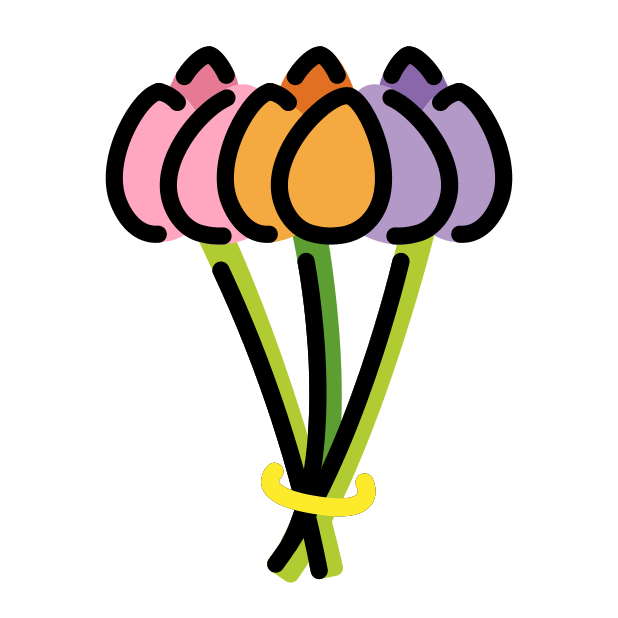
bouquet